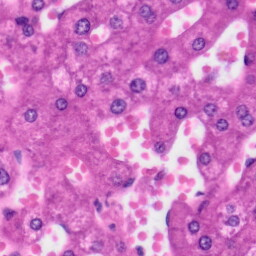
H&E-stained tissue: Liver